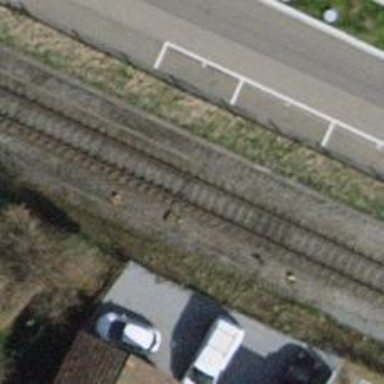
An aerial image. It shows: Railway switch.